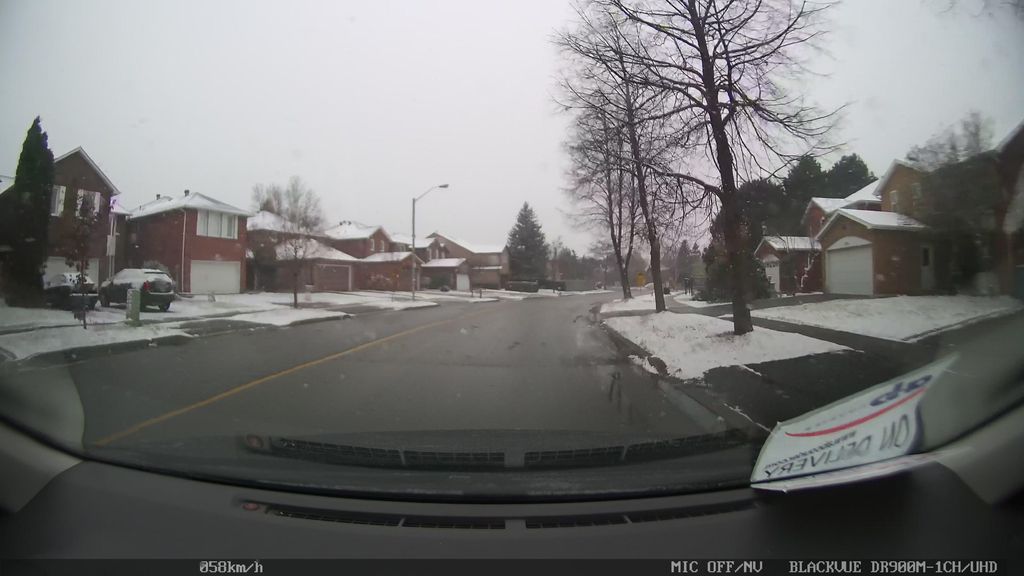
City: toronto